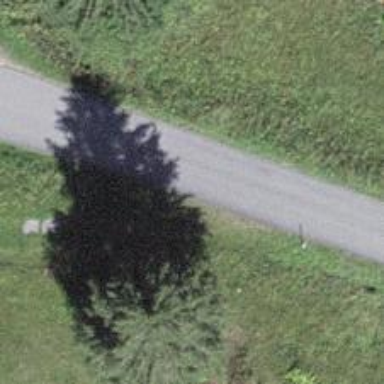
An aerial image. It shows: Unclassified road with asphalt surface.